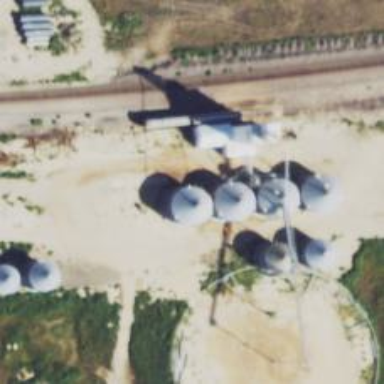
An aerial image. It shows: Silo.